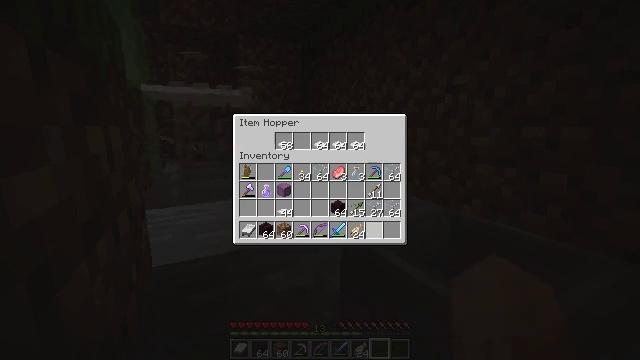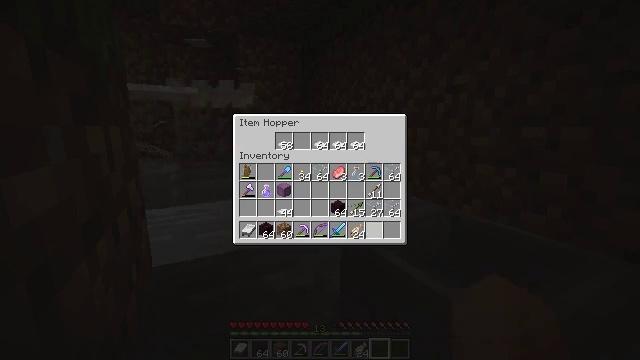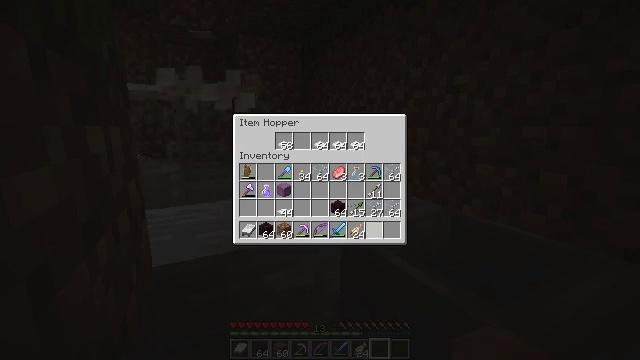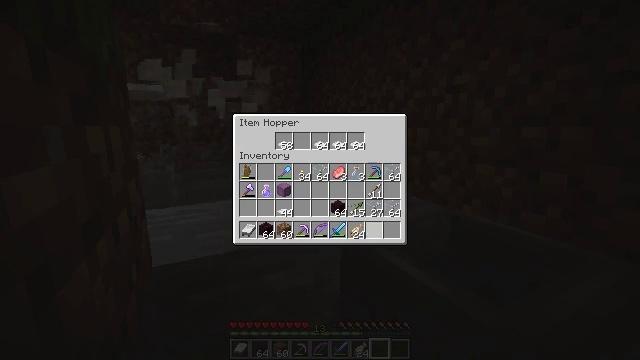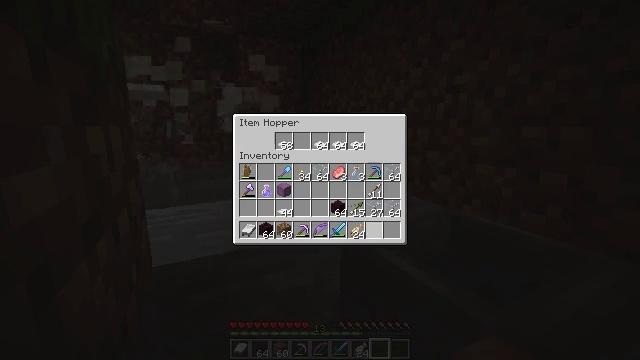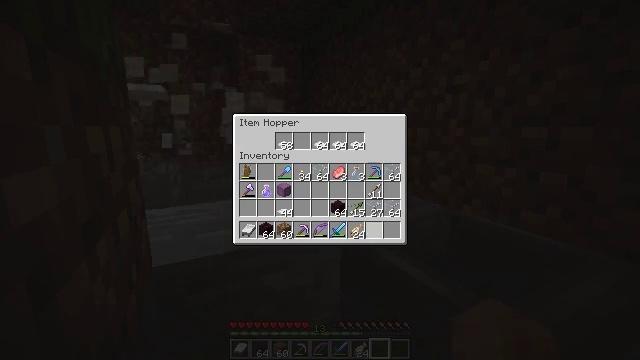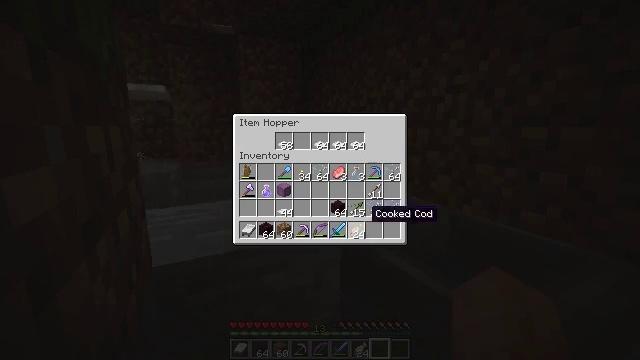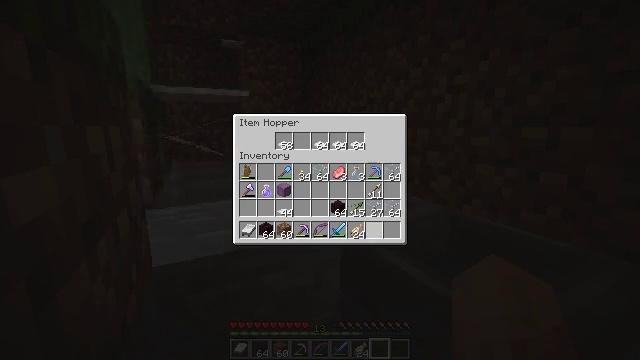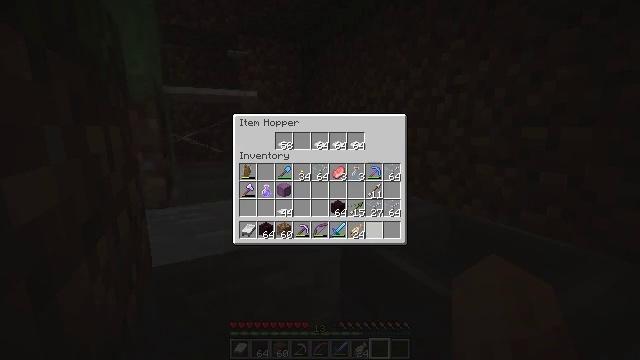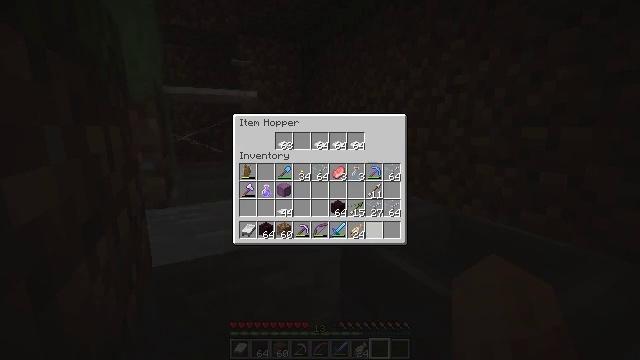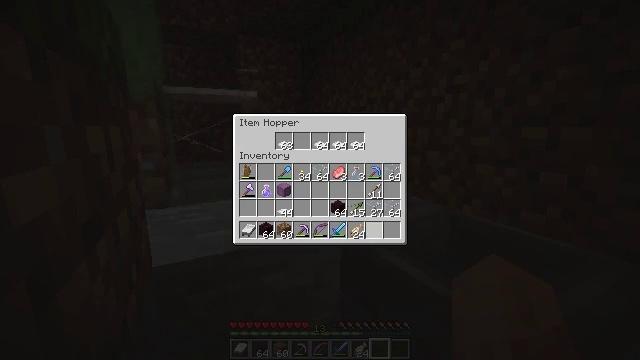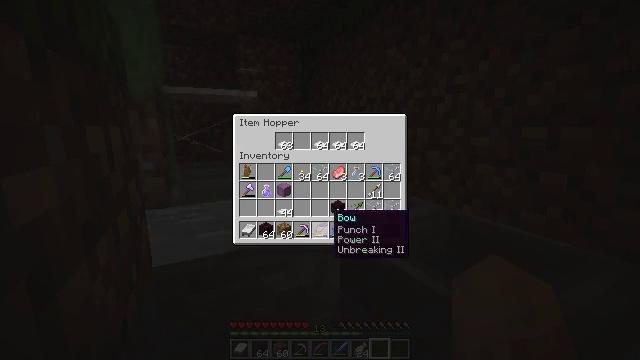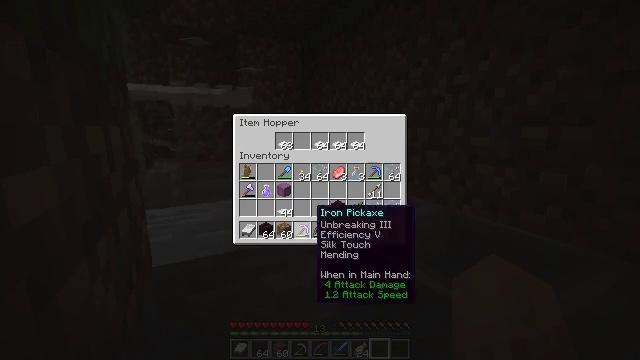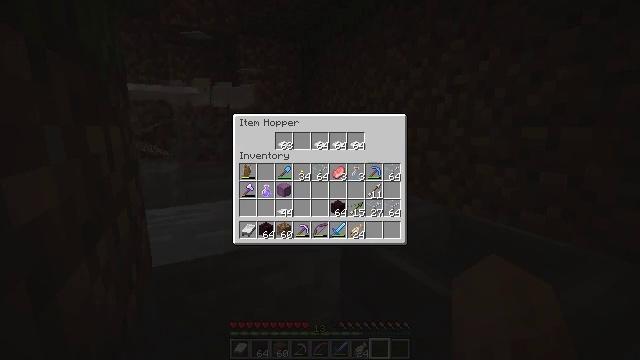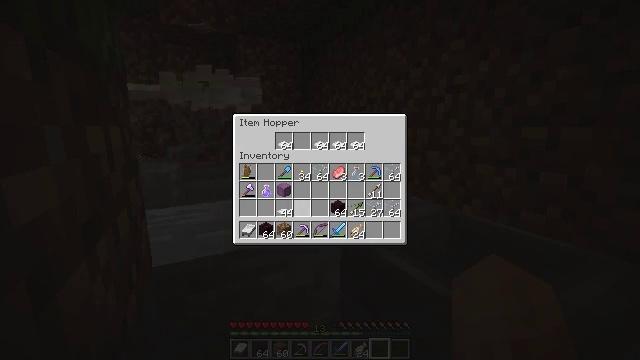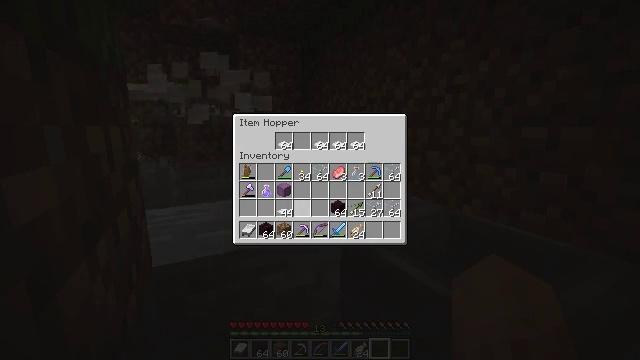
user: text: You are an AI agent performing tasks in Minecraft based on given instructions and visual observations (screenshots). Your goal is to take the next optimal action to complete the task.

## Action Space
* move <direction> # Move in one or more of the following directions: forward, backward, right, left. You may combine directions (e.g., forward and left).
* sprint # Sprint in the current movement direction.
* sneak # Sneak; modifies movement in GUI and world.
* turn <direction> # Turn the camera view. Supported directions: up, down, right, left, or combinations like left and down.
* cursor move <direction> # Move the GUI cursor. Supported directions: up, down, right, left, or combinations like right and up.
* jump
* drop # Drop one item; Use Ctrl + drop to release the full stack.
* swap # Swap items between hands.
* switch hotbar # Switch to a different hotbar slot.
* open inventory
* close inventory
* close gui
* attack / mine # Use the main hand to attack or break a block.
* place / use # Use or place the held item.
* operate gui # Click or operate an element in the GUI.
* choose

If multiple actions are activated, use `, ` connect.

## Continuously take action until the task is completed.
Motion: motion action
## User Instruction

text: Mine the shulker box.
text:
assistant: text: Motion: sneak, choose
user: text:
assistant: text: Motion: sneak
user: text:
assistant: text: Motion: sneak
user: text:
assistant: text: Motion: sneak
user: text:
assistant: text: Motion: sneak, cursor move up
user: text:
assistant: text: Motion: sneak
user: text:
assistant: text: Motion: sneak
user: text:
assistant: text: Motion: cursor move right
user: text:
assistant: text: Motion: no_op
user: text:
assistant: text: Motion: no_op
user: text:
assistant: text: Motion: cursor move left
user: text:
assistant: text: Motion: sneak, cursor move left
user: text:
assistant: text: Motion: sneak
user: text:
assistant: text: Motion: sneak
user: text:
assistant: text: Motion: sneak
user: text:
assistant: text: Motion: sneak, cursor move left
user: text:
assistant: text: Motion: sneak
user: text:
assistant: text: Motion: sneak
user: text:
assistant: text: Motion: sneak
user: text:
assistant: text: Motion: sneak
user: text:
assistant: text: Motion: sneak
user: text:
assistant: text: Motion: sneak
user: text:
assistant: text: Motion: sneak
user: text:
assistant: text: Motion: sneak
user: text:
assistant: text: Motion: sneak, close inventory
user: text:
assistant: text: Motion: close inventory
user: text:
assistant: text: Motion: close inventory
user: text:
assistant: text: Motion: turn right and down
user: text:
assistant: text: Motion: turn right
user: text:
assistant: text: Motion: use / place